Question: Am trying to solve and design My choose file button
'''
<div id="image-upload">
<form method='post' action='image.php' enctype='multipart/form-data'>
Select a JPG or PNG File:<br />
<input type='file' name='filename' size='10'/>
<input class="red" type='submit' value='Upload' /></form>
</div>
'''
Nothing seems to help ME OUT i try few code with css also try to add class or id with css and it also dint help me out. but at last i give up.
jsfiddle : <URL>
And still wondering if there is new way to do so.
Any one have any idea please thanks :)

I want this choose button with some design
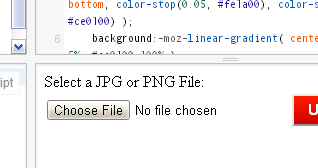
Answer: try this :--
make a file upload image and put it below the file uploader
hide file upload
'''
<div>
<input type="file" id="file1" style="display:none">
<img src="your file uploader image path" id="img1" />
</div>
'''
JS:-
'''
$("#img1").click(function(){
$('#file1').click();
});
'''